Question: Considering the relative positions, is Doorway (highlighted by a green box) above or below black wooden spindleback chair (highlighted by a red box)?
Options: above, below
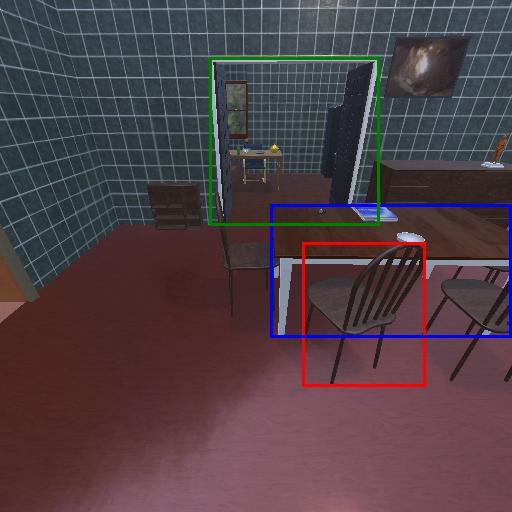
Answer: above